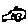
Label: car